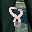
Label: 8